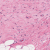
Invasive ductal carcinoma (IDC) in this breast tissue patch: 0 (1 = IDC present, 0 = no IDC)